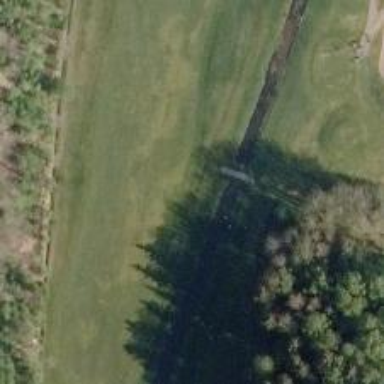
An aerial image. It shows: Golf hole.